Question: I have 4 entries in the table below.

I don't know how to select last 2/3 items from the table and echo them separately to use them in 3 divs like here :
'''
<div class="entry1">here is the first entry</div>
<div class="entry2">here is the second entry</div>
<div class="entry3">here is the third entry</div>
'''
I want them separately because of that differently div classes ...
Here is an example of the output(this should update by itself and take the entries Dynamically):
'''
<div class="entry1">Category4</div>
<div class="entry2">Category3</div>
<div class="entry3">Category2</div>
'''
Same goes for the first 3 entries ...
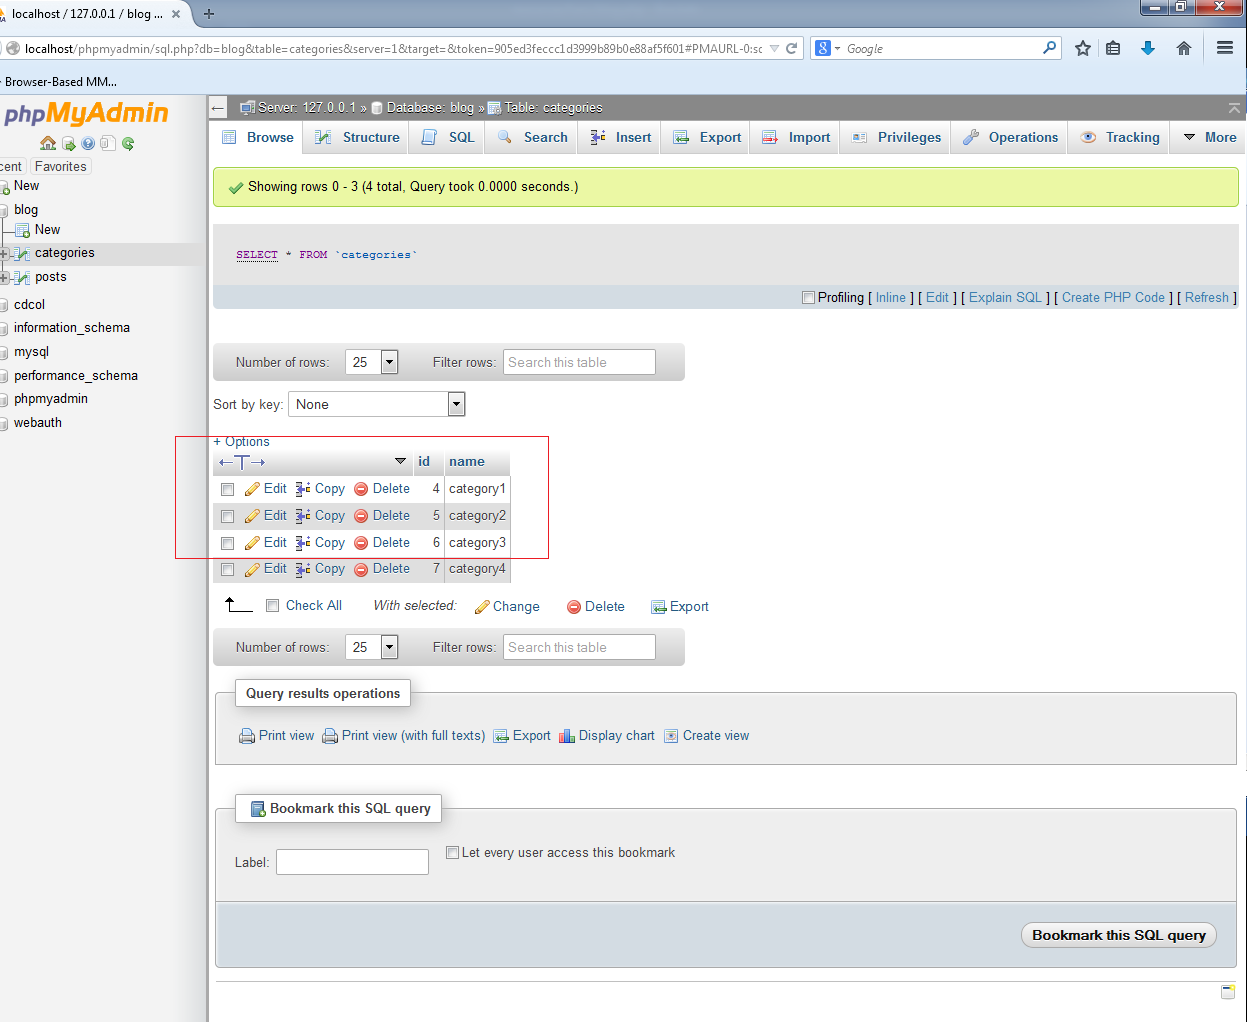
Answer: '''
SELECT * FROM categories LIMIT 3
'''
To get the first 3 entries:
'''
SELECT * FROM categories ORDER BY id ASC LIMIT 3
'''
To get the 3 most recent entries:
'''
SELECT * FROM categories ORDER BY id DESC LIMIT 3
'''
This (naively) assumes your autoincrement primary key will keep rising forever. Add a 'timestamp' field with default 'current_timestamp' to make this totally idiotproof.